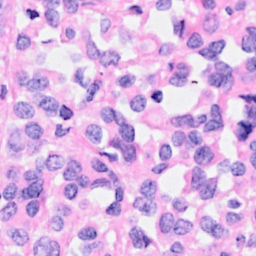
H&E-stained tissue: Breast